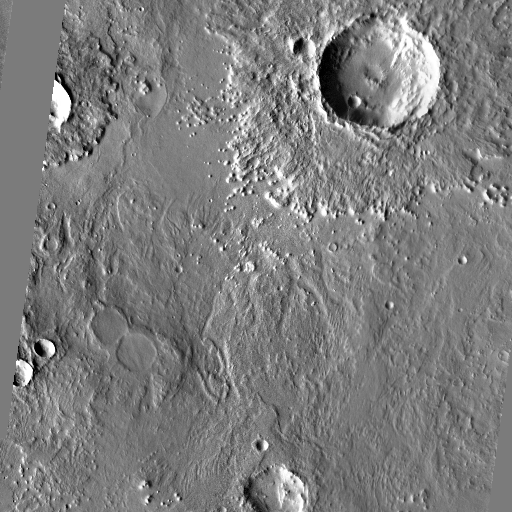
Crater classes present: Background, Other, Layered, Buried, Secondary